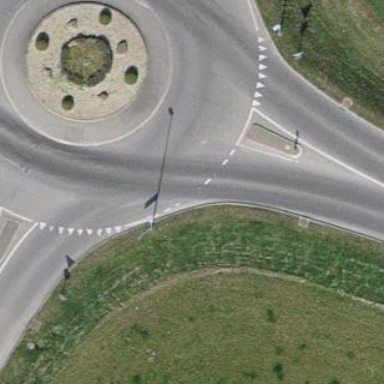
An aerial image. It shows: Asphalt road that is secondary route leading to roundabout.